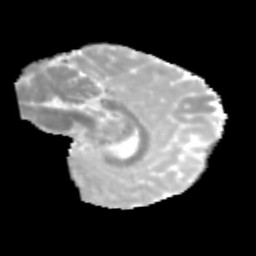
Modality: MD
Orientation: sagittal
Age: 12
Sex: male
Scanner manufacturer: siemens
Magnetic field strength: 3 T
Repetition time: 3.8 s
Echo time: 0.07 s